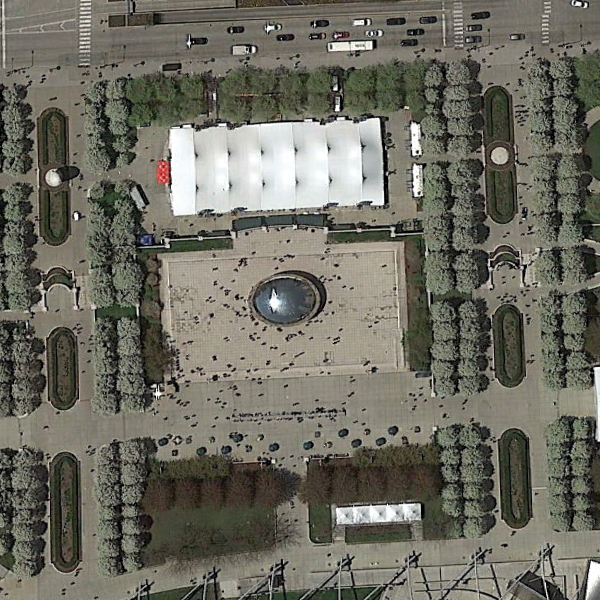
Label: Square